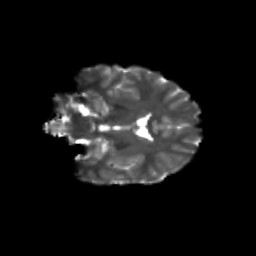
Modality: T2w
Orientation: coronal
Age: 10
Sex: female
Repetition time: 9.512 s
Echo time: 0.089 s